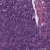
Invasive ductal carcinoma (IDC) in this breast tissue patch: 0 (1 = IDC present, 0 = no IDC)